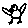
Label: bird